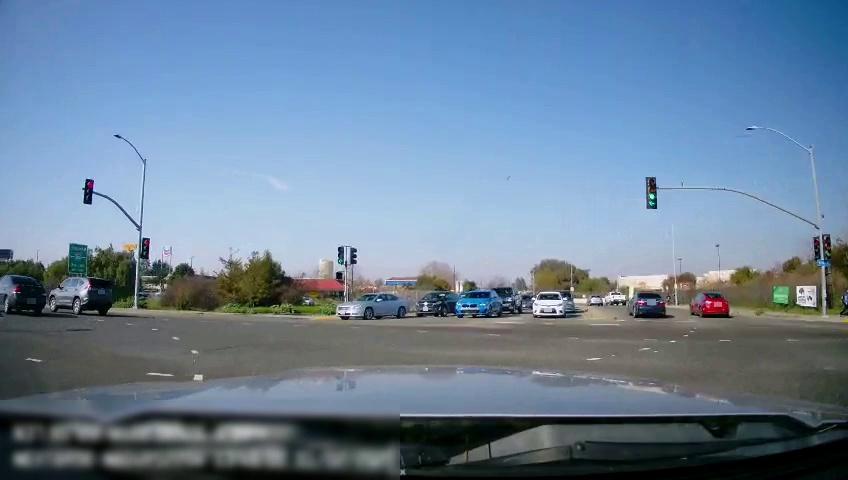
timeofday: Day
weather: Sunny
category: Drivable Space
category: Vehicles | SUV
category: Vehicles | Car
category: Vehicles | Car
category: Vehicles | Truck
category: Vehicles | Car
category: Vehicles | Car
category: Vehicles | Car
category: Vehicles | SUV
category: Vehicles | Truck
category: Pedestrians
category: Vehicles | Car
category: Vehicles | Car
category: Vehicles | SUV
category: Vehicles | Car
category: Lanes | Opposite Lane
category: Lanes | Opposite Lane
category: Lanes | Current Lane
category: Traffic | Lights
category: Traffic | Lights
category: Traffic | Lights
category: Traffic | Lights
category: Traffic | Lights
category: Traffic | Lights
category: Traffic | Lights
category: Traffic | Lights
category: Traffic | Signs
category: Traffic | Signs